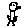
Label: bird